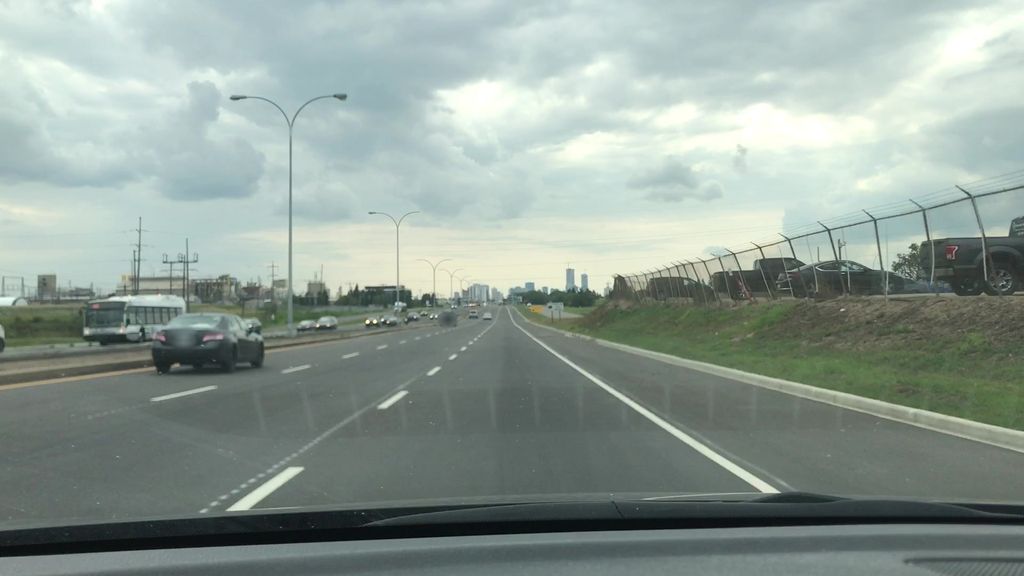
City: edmonton